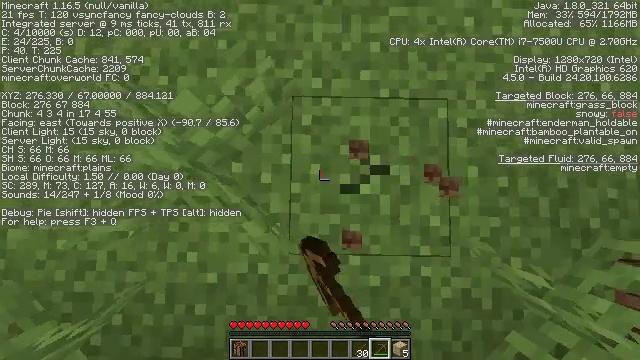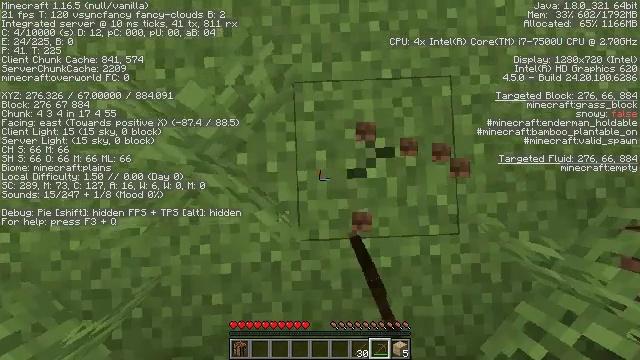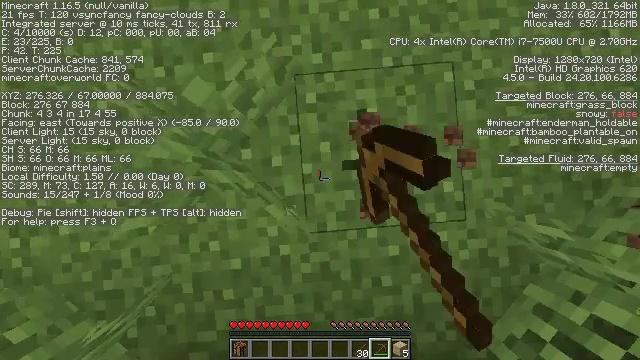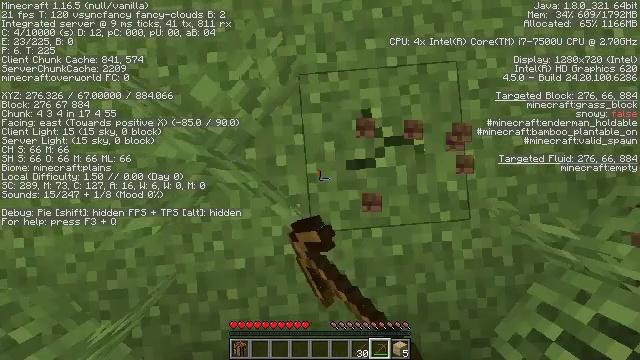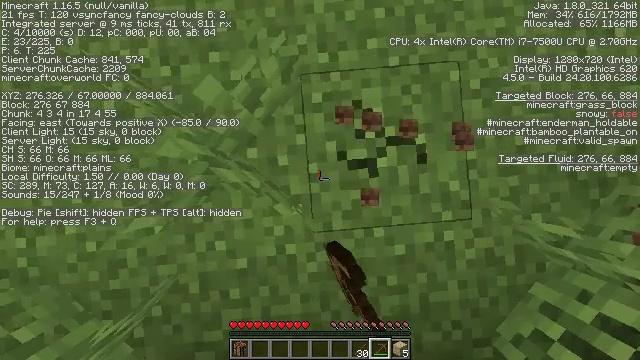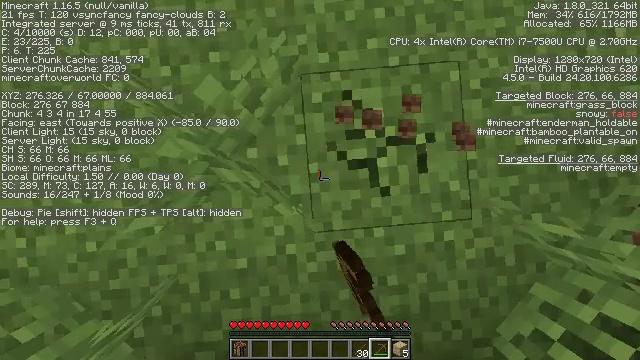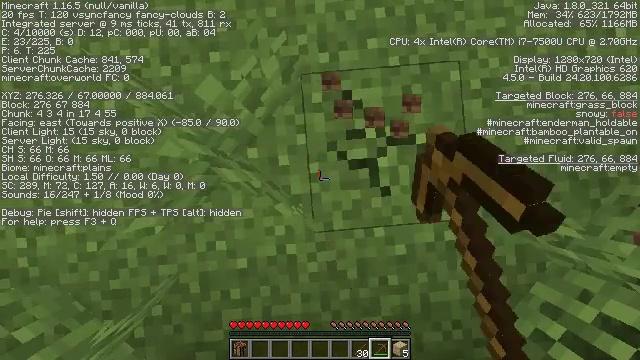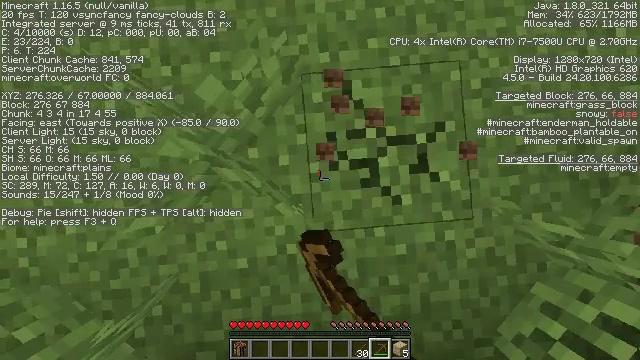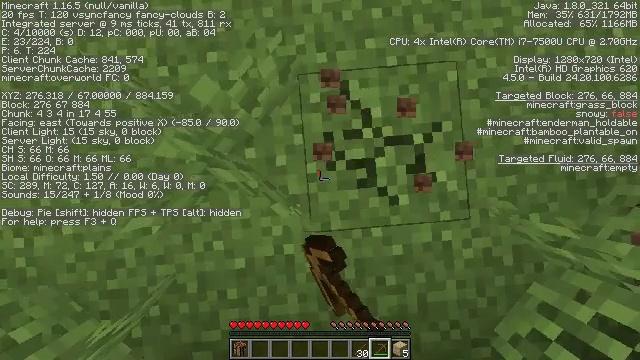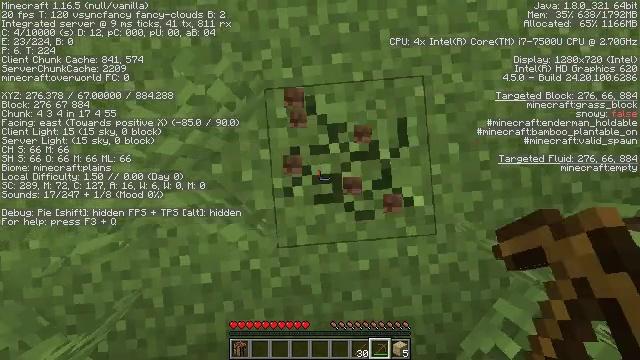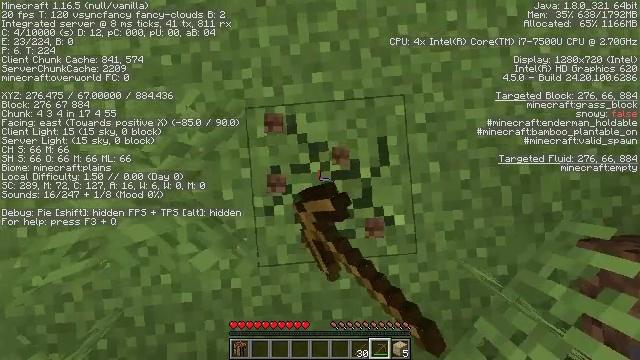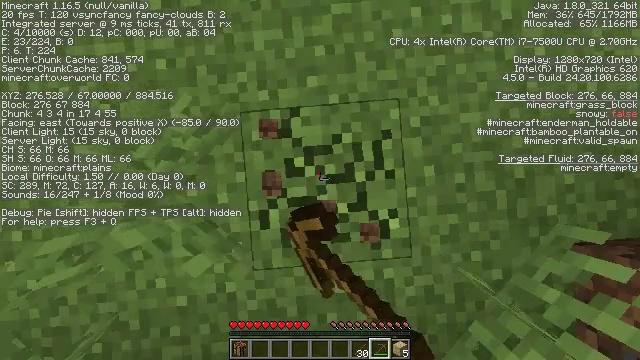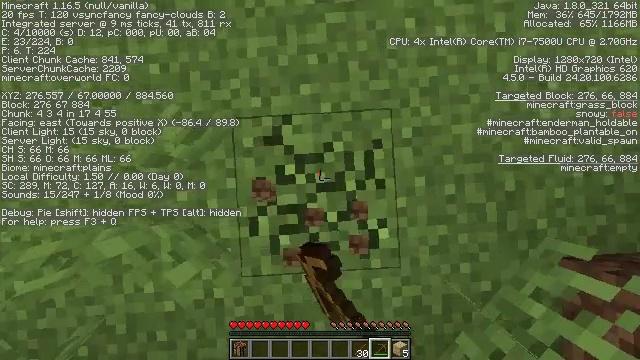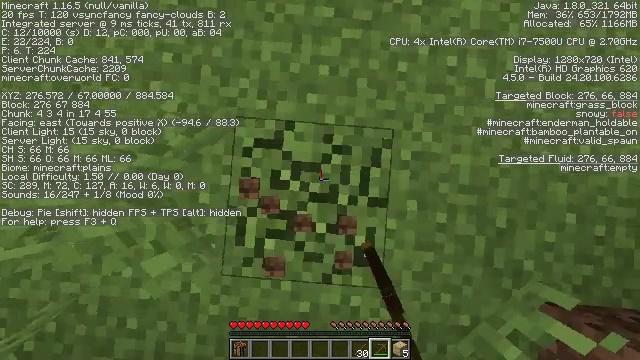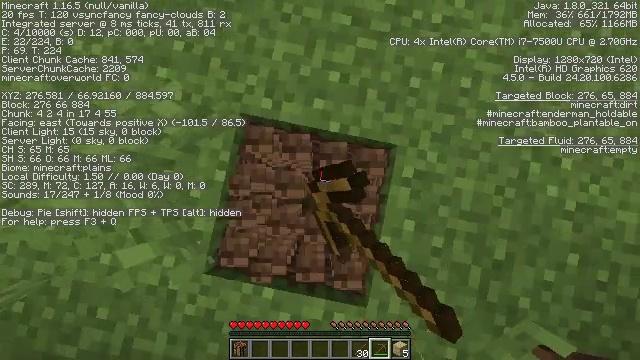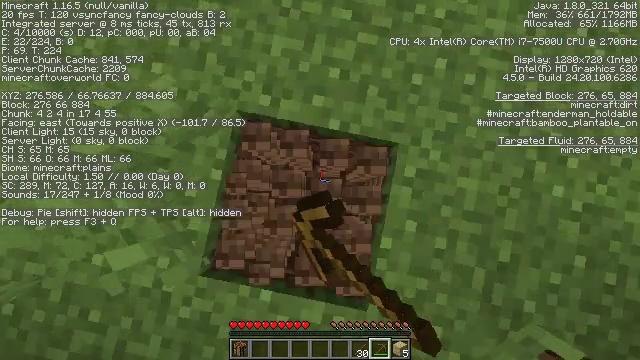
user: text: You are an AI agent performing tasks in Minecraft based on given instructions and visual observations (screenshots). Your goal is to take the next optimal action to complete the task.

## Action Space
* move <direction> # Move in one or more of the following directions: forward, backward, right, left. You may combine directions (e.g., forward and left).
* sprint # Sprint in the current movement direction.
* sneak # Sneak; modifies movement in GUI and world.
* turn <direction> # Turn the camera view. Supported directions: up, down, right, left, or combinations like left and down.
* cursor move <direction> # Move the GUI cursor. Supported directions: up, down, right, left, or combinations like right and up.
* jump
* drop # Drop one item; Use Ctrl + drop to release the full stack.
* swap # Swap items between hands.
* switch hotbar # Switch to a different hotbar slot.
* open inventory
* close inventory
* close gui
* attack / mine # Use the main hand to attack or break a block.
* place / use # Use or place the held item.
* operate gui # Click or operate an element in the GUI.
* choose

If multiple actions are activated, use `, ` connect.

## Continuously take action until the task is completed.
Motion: motion action
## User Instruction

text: Harvest grass block to clear the area.
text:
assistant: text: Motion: turn right and down, attack / mine
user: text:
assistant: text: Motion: turn right and down, attack / mine
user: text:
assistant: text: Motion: attack / mine
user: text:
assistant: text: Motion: attack / mine
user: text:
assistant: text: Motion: attack / mine
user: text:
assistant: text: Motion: attack / mine
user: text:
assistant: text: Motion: attack / mine
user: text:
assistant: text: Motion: move right, attack / mine
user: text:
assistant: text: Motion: move forward and move right, attack / mine
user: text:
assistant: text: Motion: move forward and move right, attack / mine
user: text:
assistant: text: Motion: attack / mine
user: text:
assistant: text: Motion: turn left, attack / mine
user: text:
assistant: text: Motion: turn left and up, attack / mine
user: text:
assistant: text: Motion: turn left and up, attack / mine
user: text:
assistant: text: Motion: attack / mine
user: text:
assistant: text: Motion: attack / mine
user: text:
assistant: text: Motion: attack / mine
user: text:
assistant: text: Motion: attack / mine
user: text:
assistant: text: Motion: attack / mine
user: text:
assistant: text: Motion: attack / mine